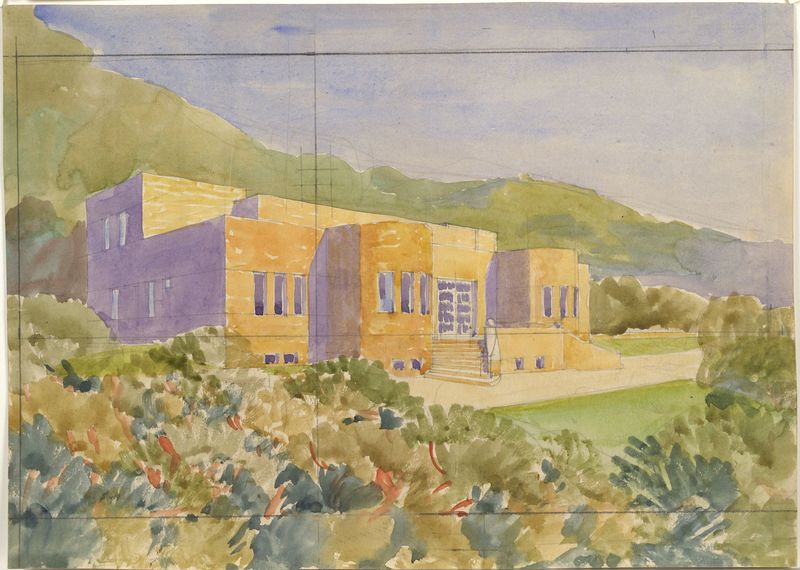
Titel: Villa Paul Verdier, für Le Lavandou bei Toulon, Frankreich, Außenperspektive
Künstler: Adolf Loos
Standort: Wien
Institution: Albertina, Wien
Schlagwörter: baum, berg, blau, himmel, wolken, aquarell, bäume, gelb, grün, landschaft, ausschnitt, fenster, licht, tür, zeichnung, gebäude, haus, schloss, weg, wiese, expressionismus, malerei, wand, architektur, hügel, natur, büsche, gebüsch, kirche, sonne, pflanzen, turm, garten, terrasse, küste, ansicht, italien, warm, berge, modern, lila, türe, treppe, aufgang, bucht, eingang, entwurf, anwesen, sonnenschein, kaktus, quadratisch, flachdach, goldener schnitt, aufteilung, gerten, vorplatz, kubus, mediteran, kaktehen, kathehen, kakthehe